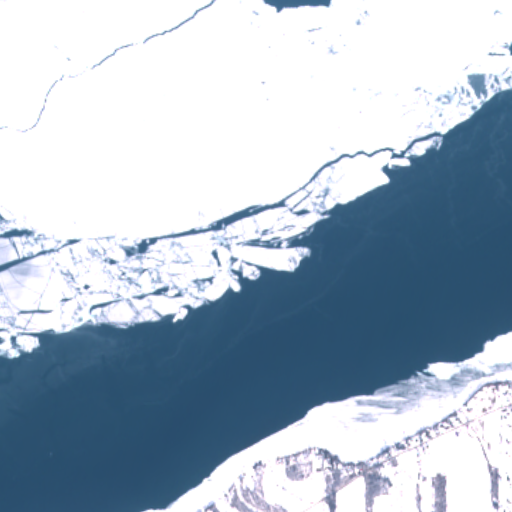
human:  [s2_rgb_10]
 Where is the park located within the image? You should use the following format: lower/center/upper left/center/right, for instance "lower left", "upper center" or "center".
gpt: The park is located in the lower right of the image.
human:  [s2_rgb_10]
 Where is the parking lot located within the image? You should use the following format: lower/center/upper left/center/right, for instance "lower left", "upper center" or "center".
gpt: The parking lot is located in the lower right of the image.
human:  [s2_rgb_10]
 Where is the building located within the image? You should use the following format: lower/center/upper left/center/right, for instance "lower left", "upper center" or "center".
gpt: The building is located in the lower right of the image.
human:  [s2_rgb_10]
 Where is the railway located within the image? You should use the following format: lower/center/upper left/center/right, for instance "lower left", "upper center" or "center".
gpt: The railway is located in the right of the image.
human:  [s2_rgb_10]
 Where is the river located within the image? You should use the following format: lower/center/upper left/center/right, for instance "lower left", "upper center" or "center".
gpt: The river is located in the lower center of the image.
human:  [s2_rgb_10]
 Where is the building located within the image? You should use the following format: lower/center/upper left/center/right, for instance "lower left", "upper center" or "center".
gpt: The building is located in the lower right of the image.
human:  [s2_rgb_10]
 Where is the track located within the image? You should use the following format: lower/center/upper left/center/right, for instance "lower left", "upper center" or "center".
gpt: There is no track in the image.